Field crop: tomato
Growth stage: 1
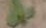
Species: solanum